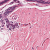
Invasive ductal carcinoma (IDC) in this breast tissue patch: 0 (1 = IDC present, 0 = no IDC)